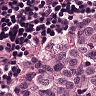
Metastatic tissue present: yes